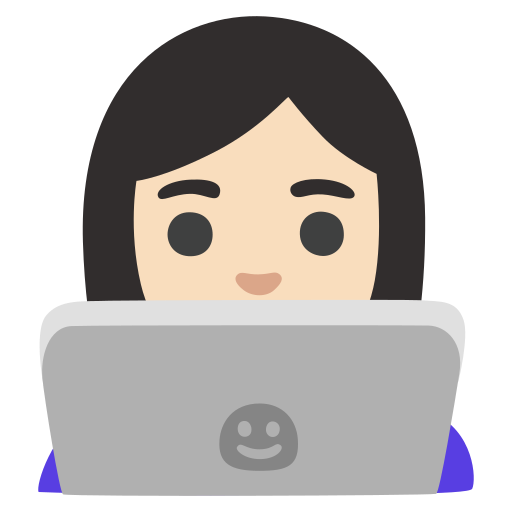
Emoji: 👩🏻‍💻